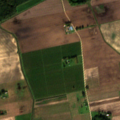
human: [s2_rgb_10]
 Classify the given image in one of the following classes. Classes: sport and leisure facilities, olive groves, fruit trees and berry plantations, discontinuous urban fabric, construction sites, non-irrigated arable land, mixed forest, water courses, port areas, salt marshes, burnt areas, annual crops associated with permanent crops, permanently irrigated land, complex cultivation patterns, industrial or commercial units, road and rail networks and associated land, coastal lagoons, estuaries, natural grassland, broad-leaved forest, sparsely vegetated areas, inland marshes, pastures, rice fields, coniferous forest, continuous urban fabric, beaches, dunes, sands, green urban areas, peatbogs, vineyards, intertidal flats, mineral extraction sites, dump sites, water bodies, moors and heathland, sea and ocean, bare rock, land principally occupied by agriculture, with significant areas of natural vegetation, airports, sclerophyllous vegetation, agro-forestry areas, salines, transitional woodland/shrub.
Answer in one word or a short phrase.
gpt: non-irrigated arable land, pastures, complex cultivation patterns, land principally occupied by agriculture, with significant areas of natural vegetation, coniferous forest